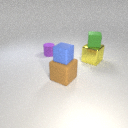
large yellow metal cube to the right of large brown rubber cube